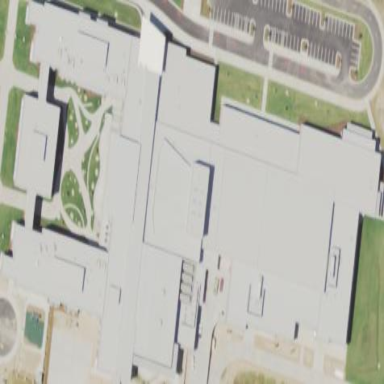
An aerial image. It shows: School building.